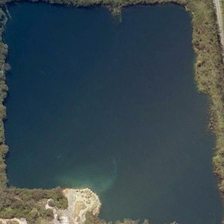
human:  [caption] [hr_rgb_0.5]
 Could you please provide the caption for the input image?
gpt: some green trees are around an almost square pond .

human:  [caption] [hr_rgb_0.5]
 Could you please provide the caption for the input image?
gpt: some green trees are around an almost square pond .

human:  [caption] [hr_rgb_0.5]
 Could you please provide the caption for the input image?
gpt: some green trees are around an almost square pond .

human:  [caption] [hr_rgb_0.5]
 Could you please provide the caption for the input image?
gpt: some green trees are around an almost square pond .

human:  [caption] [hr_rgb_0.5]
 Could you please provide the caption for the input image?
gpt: some green trees are around an almost square pond .